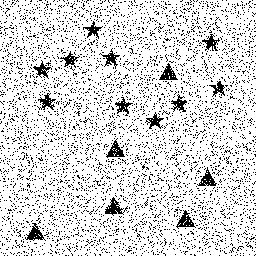
Squares: 0
Triangles: 6
Stars: 10
Total shapes: 16